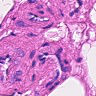
Metastatic tissue present: no